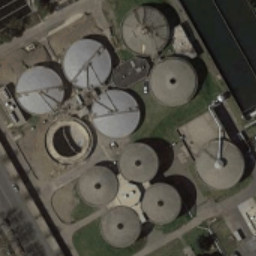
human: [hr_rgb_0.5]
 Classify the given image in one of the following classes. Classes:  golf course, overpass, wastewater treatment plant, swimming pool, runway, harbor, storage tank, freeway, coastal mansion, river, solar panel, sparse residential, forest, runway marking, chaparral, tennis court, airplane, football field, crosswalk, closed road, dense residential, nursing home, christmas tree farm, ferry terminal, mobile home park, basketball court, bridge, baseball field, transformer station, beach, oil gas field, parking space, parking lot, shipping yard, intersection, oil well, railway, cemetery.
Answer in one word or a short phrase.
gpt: storage tank